This grayscale image was formed by reshaping a rotor test-rig vibration snapshot into a 2-D grid. Classify the rotor condition as one of: normal, misalignment, unbalance, looseness.
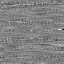
Answer: looseness